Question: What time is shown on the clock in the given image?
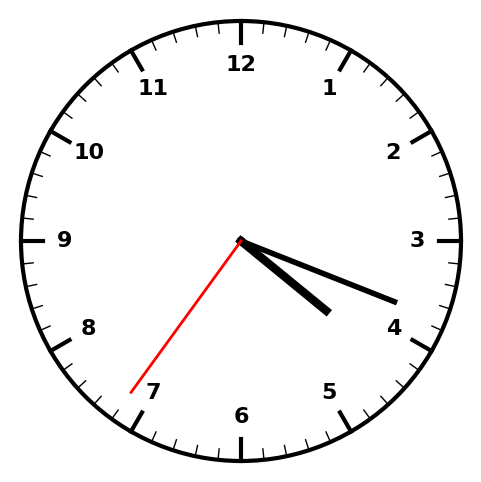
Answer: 04:18:36